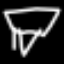
Label: diamond